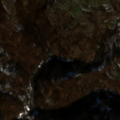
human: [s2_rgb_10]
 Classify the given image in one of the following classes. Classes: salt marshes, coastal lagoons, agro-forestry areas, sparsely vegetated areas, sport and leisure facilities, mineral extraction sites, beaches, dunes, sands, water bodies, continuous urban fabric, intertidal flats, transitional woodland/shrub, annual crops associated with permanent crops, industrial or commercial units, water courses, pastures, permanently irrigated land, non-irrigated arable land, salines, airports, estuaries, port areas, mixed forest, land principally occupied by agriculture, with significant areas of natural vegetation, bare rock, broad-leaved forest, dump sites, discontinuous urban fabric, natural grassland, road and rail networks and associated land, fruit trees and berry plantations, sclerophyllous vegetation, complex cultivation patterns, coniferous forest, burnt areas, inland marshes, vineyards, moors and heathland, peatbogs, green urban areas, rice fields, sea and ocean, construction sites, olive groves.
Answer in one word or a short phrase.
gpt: complex cultivation patterns, land principally occupied by agriculture, with significant areas of natural vegetation, broad-leaved forest, natural grassland, transitional woodland/shrub